Question: How can I create a custom batch file for my code generated from Simulink model ?
I can see, if I edit and change my template make file from Configuration Parameter Dialog box, I can get the desired make file.

But I want a custom file too, that calls this make file along with other commands.
I have some environment variable to set and run couple of scripts in .bat file, before compilation begins. Based on these outputs from script the code is to be compiled and linked.
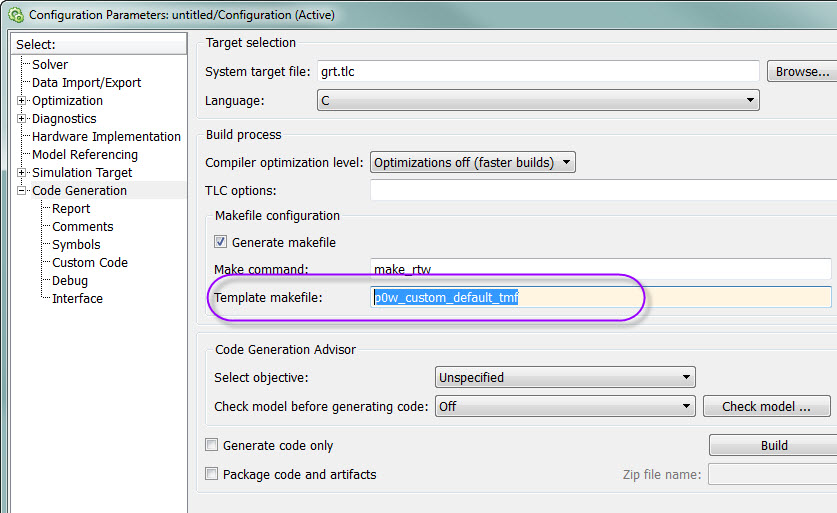
Answer: Create a STF_wrap_make_cmd_hook that generates your desired .bat file as shown in the example code
<URL>.
You will probably also need to write your own make_.m file and edit the make command field shown in your screenshot to use that one instead of make_rtw.
Other hooks into the build process are described <URL>, perhaps the 'before_make' will also be useful.